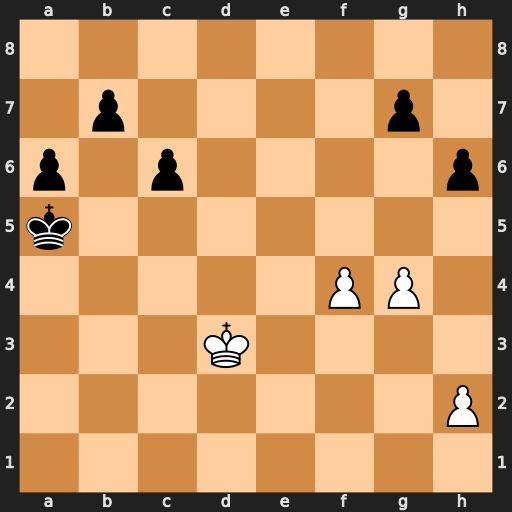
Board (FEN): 8/1p4p1/p1p4p/k7/5PP1/3K4/7P/8
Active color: w
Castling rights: -
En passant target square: -
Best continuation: g5 hxg5 fxg5 Kb6 h4